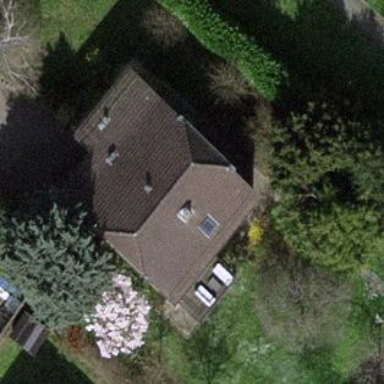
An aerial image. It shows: Garden enclosed by fence.